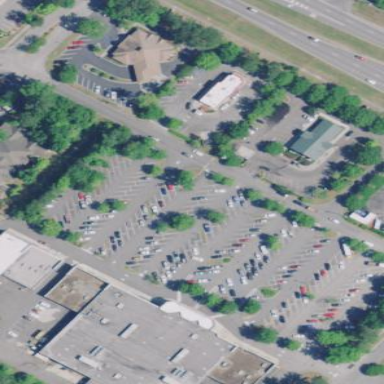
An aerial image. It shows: Retail area.